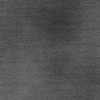
Atmospheric dust classification: dusty